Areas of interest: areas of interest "Shopping Mall"
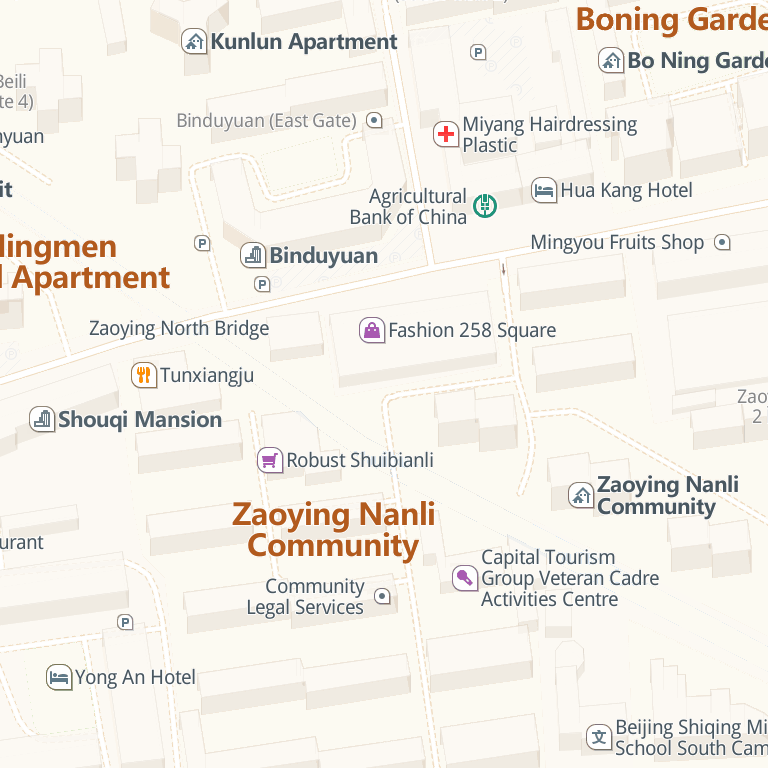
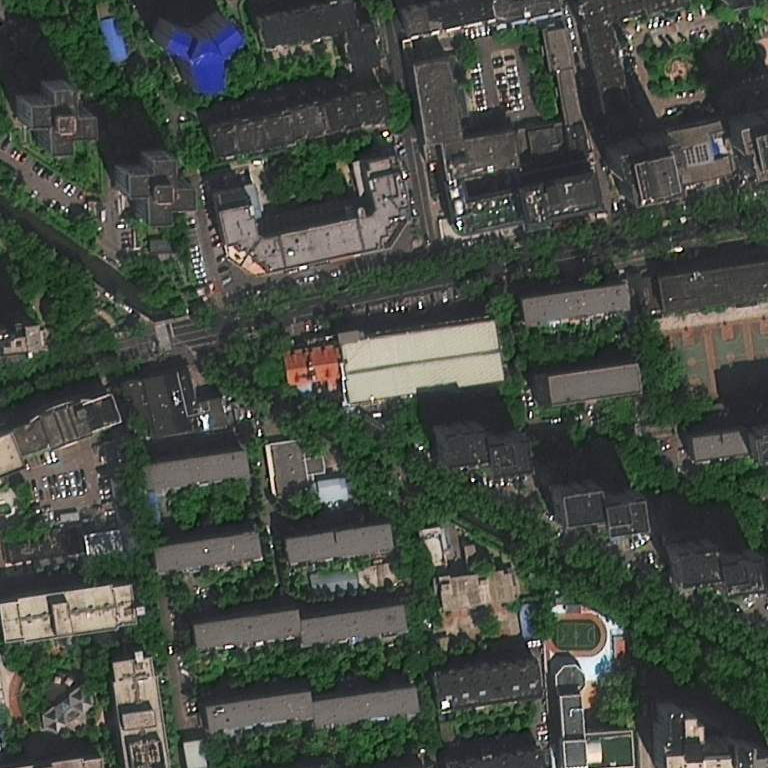